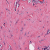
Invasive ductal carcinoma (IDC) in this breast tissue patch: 0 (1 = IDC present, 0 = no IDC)